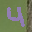
Label: 4